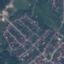
Land use / land cover class: Residential